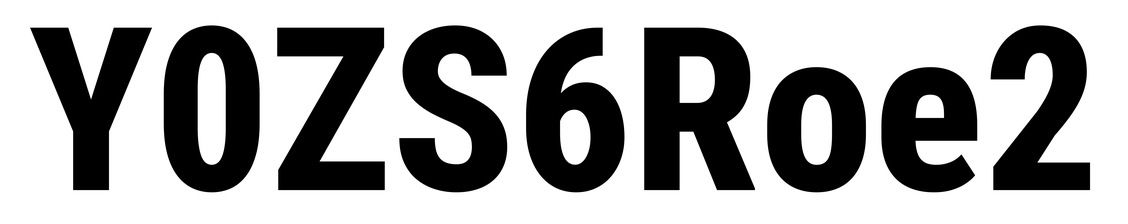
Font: Roboto_Condensed_ExtraBold